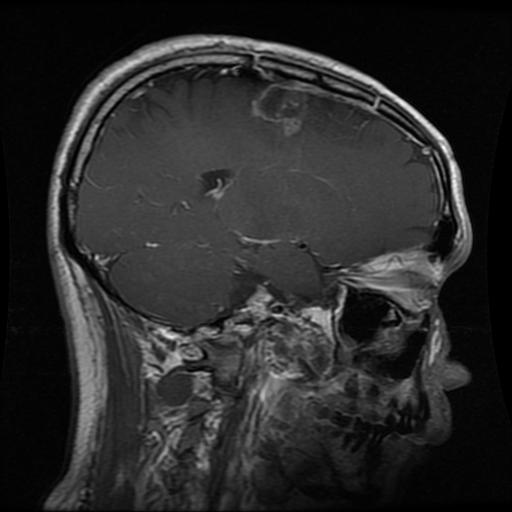
Label: glioma